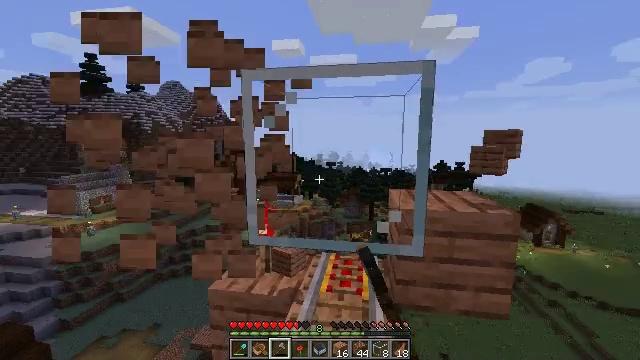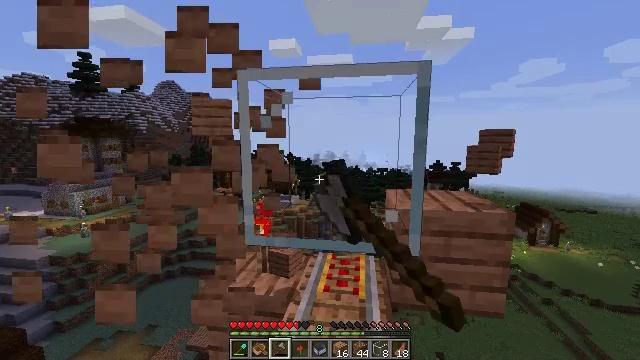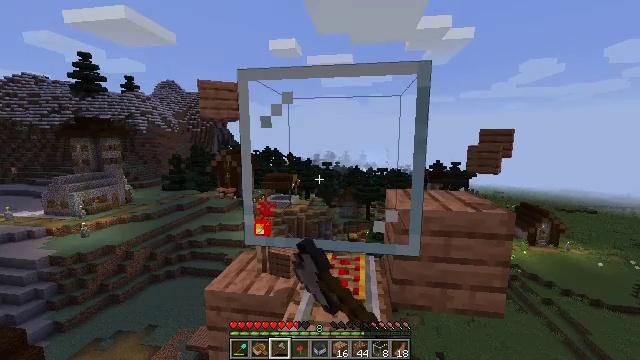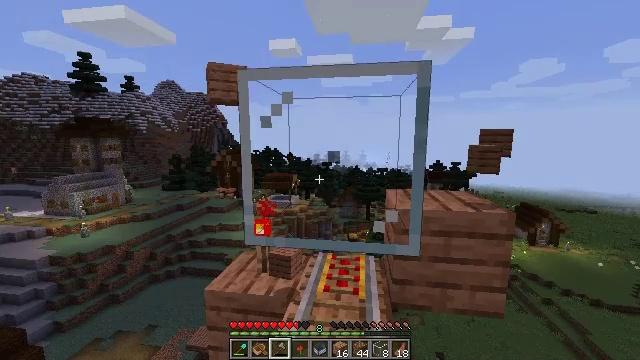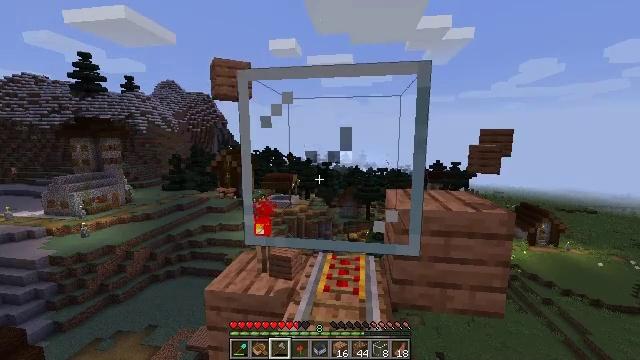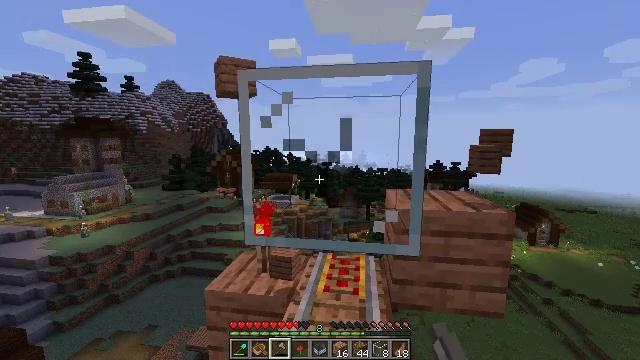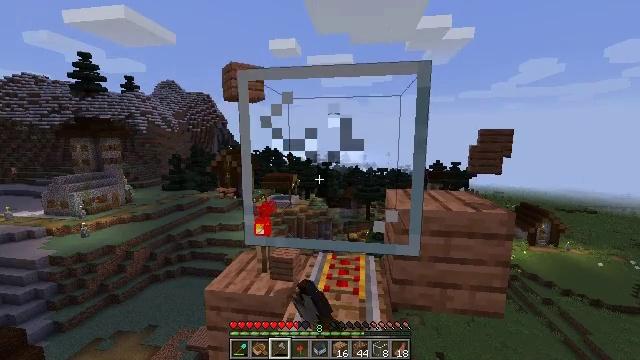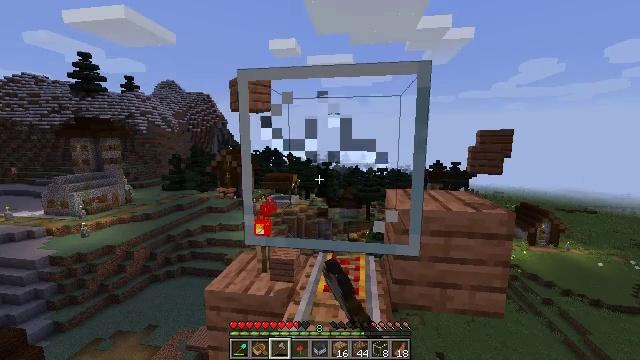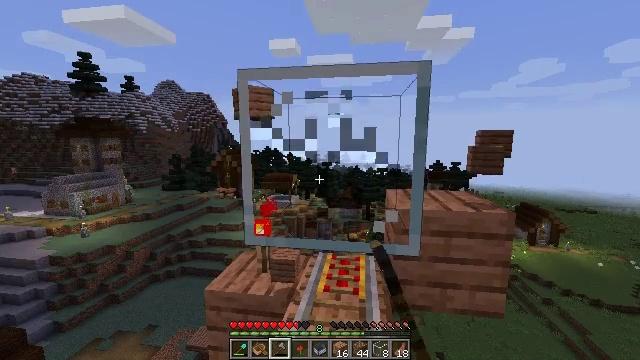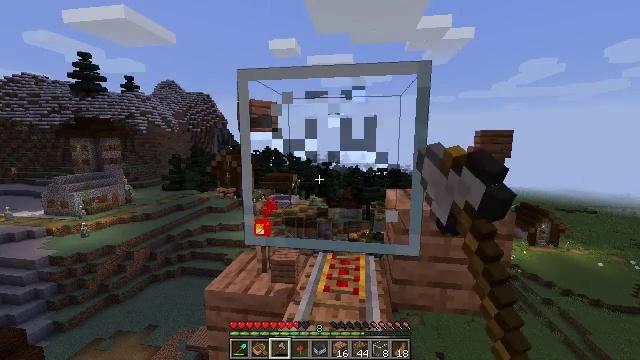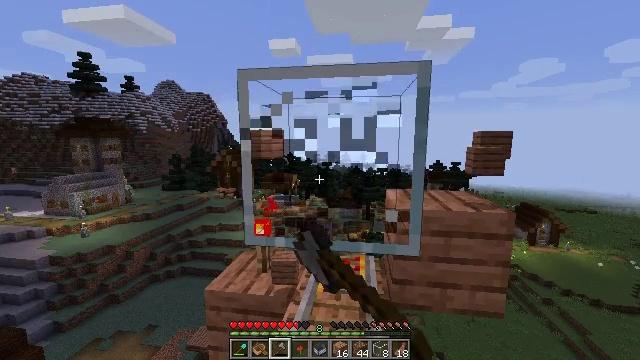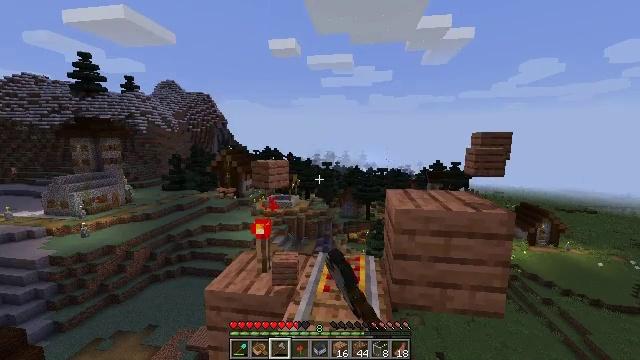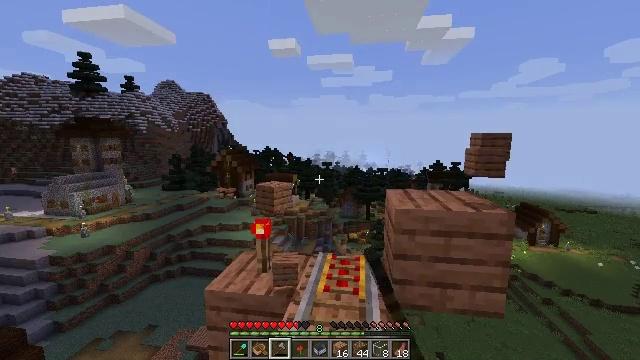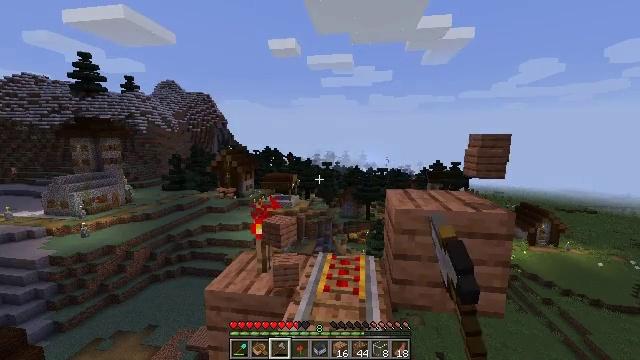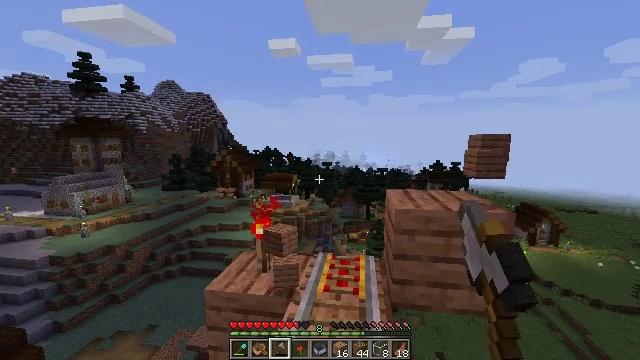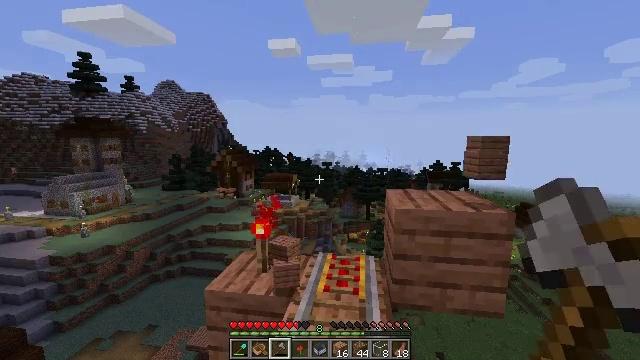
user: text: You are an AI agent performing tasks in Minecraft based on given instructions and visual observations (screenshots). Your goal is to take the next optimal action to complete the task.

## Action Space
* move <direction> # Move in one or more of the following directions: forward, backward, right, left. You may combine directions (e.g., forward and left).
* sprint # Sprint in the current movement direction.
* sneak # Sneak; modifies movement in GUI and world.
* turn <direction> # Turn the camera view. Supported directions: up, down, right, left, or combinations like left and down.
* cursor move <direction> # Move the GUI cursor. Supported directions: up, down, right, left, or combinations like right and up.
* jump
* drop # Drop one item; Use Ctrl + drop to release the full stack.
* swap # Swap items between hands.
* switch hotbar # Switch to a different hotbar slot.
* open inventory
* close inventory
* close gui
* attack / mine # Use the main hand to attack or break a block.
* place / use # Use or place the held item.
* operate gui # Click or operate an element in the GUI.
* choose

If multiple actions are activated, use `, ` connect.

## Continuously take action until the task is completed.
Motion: motion action
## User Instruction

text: Break the glass block.
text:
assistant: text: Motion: attack / mine
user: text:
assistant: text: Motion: attack / mine
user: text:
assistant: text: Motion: attack / mine
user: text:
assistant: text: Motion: attack / mine
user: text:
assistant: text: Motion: attack / mine
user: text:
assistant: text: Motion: attack / mine
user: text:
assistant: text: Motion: attack / mine
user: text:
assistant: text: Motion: attack / mine
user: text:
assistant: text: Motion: attack / mine
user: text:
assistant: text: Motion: attack / mine
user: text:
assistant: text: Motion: attack / mine
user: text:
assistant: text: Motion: attack / mine
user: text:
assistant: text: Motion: attack / mine
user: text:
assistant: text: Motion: attack / mine
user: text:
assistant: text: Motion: attack / mine
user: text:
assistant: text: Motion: attack / mine